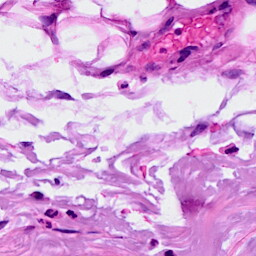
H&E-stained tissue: Breast